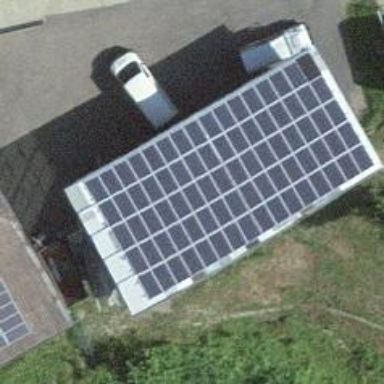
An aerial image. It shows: Solar power generator with photovoltaic panels.